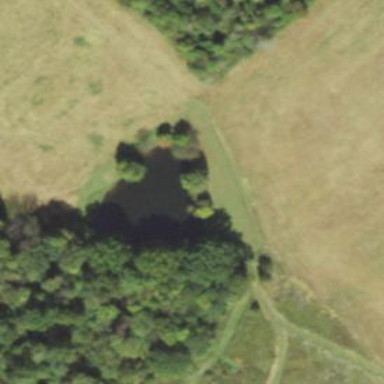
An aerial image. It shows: Pond surrounded by natural water.